Field crop: maize
Growth stage: 2
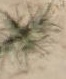
Species: salsola